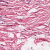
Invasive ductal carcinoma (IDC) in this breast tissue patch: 0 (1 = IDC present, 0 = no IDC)